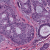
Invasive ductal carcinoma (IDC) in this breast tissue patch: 1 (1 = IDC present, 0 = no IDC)